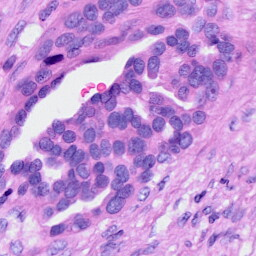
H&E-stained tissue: Ovarian